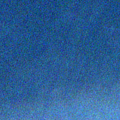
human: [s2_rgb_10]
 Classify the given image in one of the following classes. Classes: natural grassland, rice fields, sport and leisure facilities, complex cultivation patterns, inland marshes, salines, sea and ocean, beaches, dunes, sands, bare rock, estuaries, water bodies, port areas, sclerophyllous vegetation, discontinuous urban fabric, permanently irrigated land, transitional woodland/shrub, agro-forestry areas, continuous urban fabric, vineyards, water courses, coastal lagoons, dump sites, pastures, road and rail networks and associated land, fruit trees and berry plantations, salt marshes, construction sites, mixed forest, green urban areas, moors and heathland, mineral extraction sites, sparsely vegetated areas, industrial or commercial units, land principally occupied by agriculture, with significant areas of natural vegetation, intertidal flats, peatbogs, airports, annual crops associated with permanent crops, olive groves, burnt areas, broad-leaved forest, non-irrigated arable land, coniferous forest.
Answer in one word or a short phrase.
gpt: non-irrigated arable land, coniferous forest, mixed forest